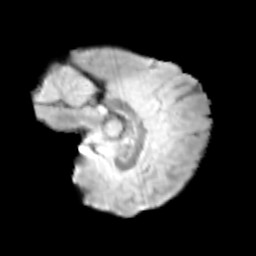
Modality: T2w
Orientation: sagittal
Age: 12
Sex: male
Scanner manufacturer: siemens
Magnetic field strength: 3 T
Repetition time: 3.8 s
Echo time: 0.07 s